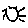
Label: sun